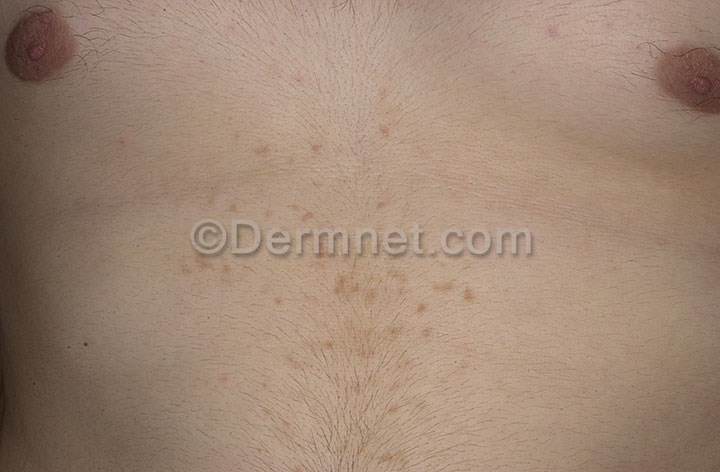
Disease: Tinea Ringworm Candidiasis and other Fungal Infections